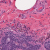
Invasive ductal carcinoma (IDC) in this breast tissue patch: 0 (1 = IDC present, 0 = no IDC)